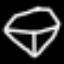
Label: diamond